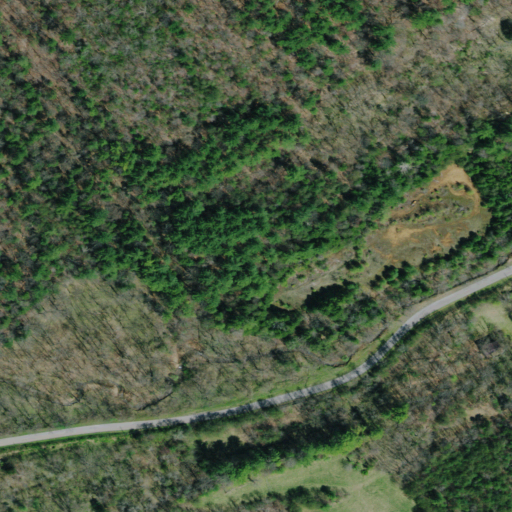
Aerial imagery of valley in Tennessee named Bumpus Cove containing mixed forest, deciduous forest, evergreen forest, open development, grassland, and pasture